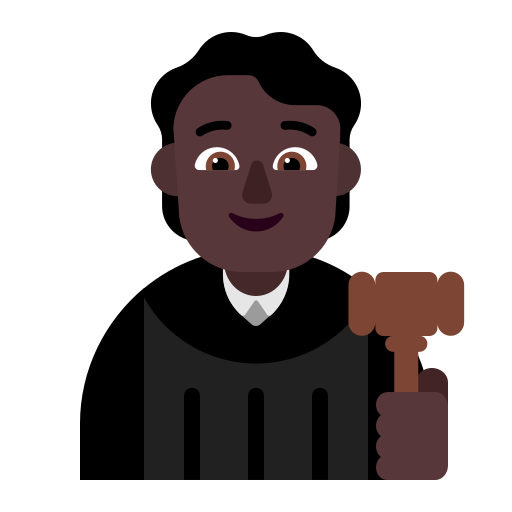
judge flat dark